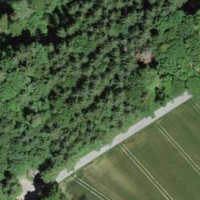
EUNIS habitat code: 44
Species observed at this site:
Platanthera bifolia